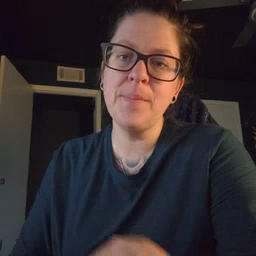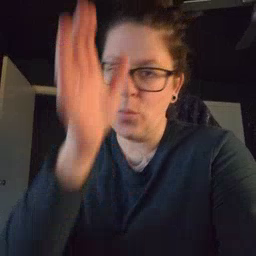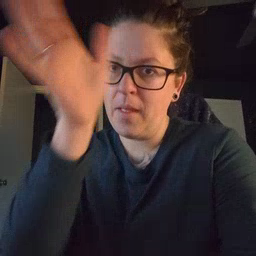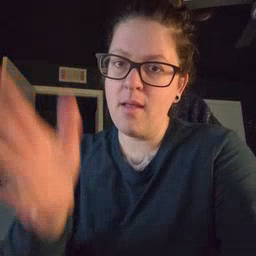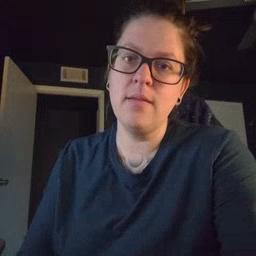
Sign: grandpa